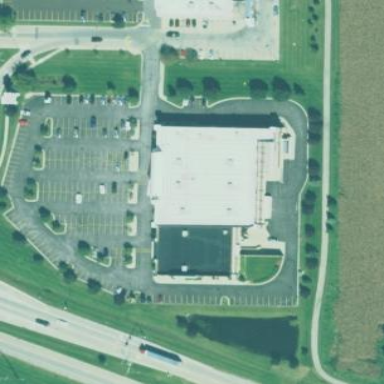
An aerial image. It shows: Building.